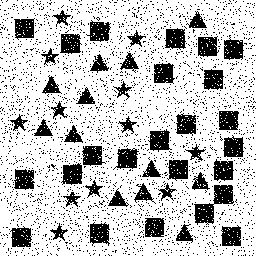
Squares: 24
Triangles: 12
Stars: 12
Total shapes: 48